Interaction volume radius: 5 \u00c5
Interaction volume height: 30 \u00c5
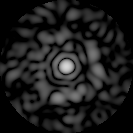
Disorder parameter: 0.8343